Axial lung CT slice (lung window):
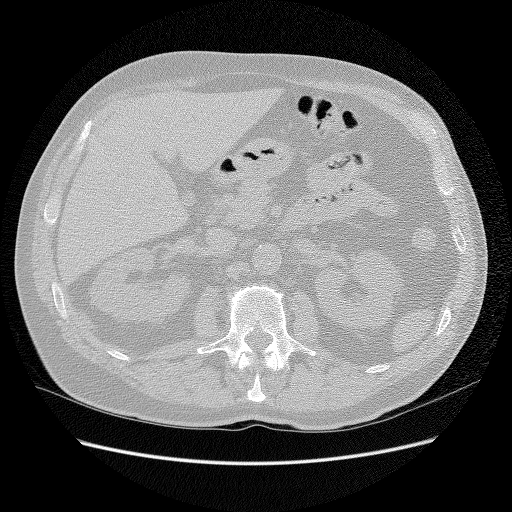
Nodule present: no